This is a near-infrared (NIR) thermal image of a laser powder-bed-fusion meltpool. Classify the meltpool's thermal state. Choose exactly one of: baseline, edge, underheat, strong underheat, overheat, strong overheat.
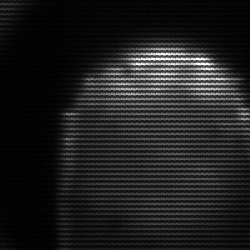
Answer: edge